Question: In Razor ( in site master page and in views) javascript strings with dynamic content are used, like
'''
@inherits ViewBase<EntityBase>
<script type="text/javascript">
$(function () {
$("#xx").attr('title', @Html.Raw(Json.Encode("<>.")));
'''
Microsoft Visual Studio Express for Web 2012 flags trailing parenthese as error:

How to fix this ?
Construction '@Html.Raw(Json.Encode(Res.I("somestring")))' is used in may places to dynamically translate texts for javascript. I() returns text im user languge.
How to create some helper so that code is simllifid ? I created view common base class and added function there so that view contains only I("somestring") but this is not available in Razor master layout file Site.cshtml specified in 'Layout = "~/Views/Shared/Site.cshtml"'
How to fix this error and use simple function I("somestring") which returs encoded javascript string ?
ASP.NET MVC3 , C#, jquery, jquery ui are used.
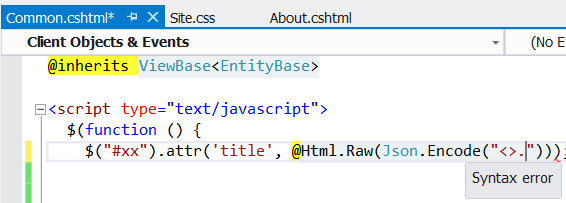
Answer: Visual Studio's Javascript language service does not recognize Razor markup within Javascript code blocks.
These errors are false positives, and will not occur at runtime.